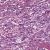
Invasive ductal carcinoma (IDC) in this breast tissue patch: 1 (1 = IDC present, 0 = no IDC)